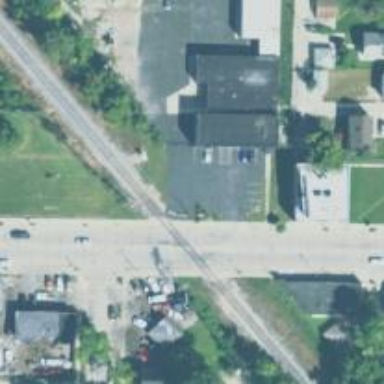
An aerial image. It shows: Level crossing with lights at the railway.